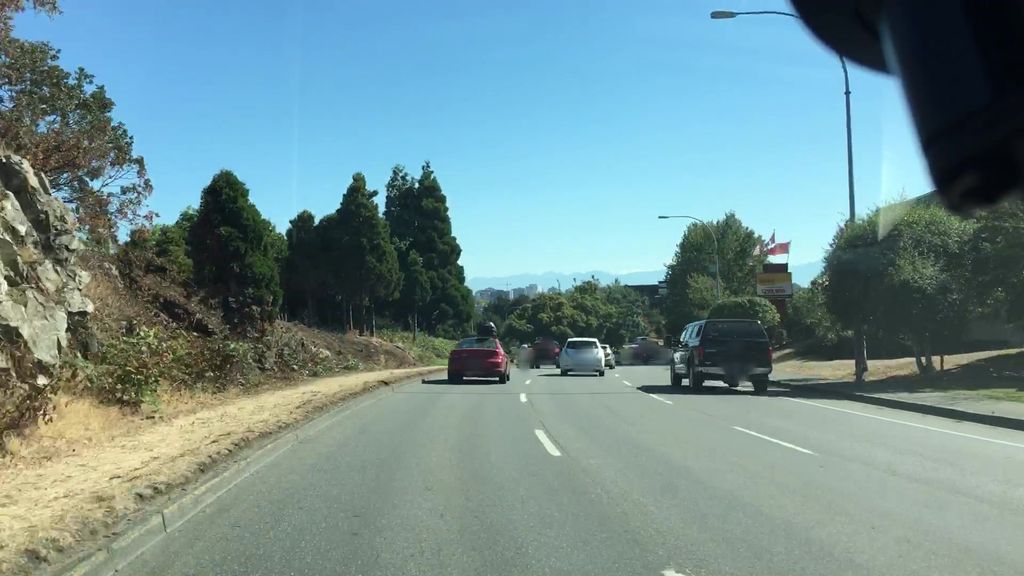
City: victoria